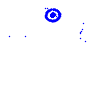
Particle: electron